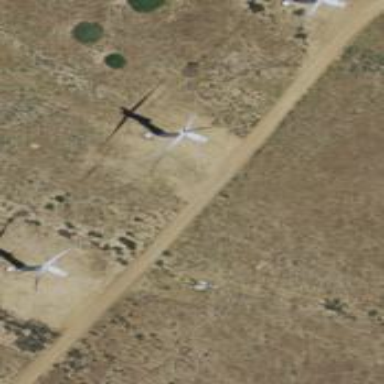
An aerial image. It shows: Wind power generator employing wind turbines.